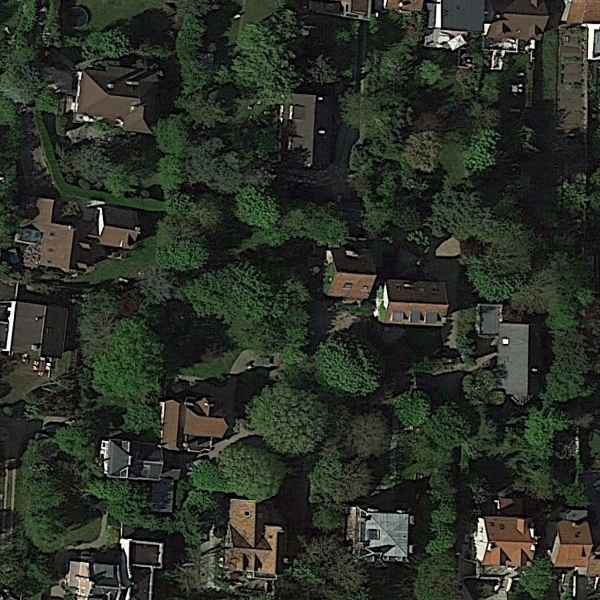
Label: MediumResidential